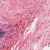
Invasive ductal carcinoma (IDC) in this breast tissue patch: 0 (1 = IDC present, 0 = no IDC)